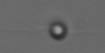
Label: nanoplankton_mix